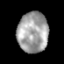
Tissue: prostate
Cell type: T cells
Senescence score: 0.3063
Nuclear area (px): 1222
Mean DAPI intensity: 160.709